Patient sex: M
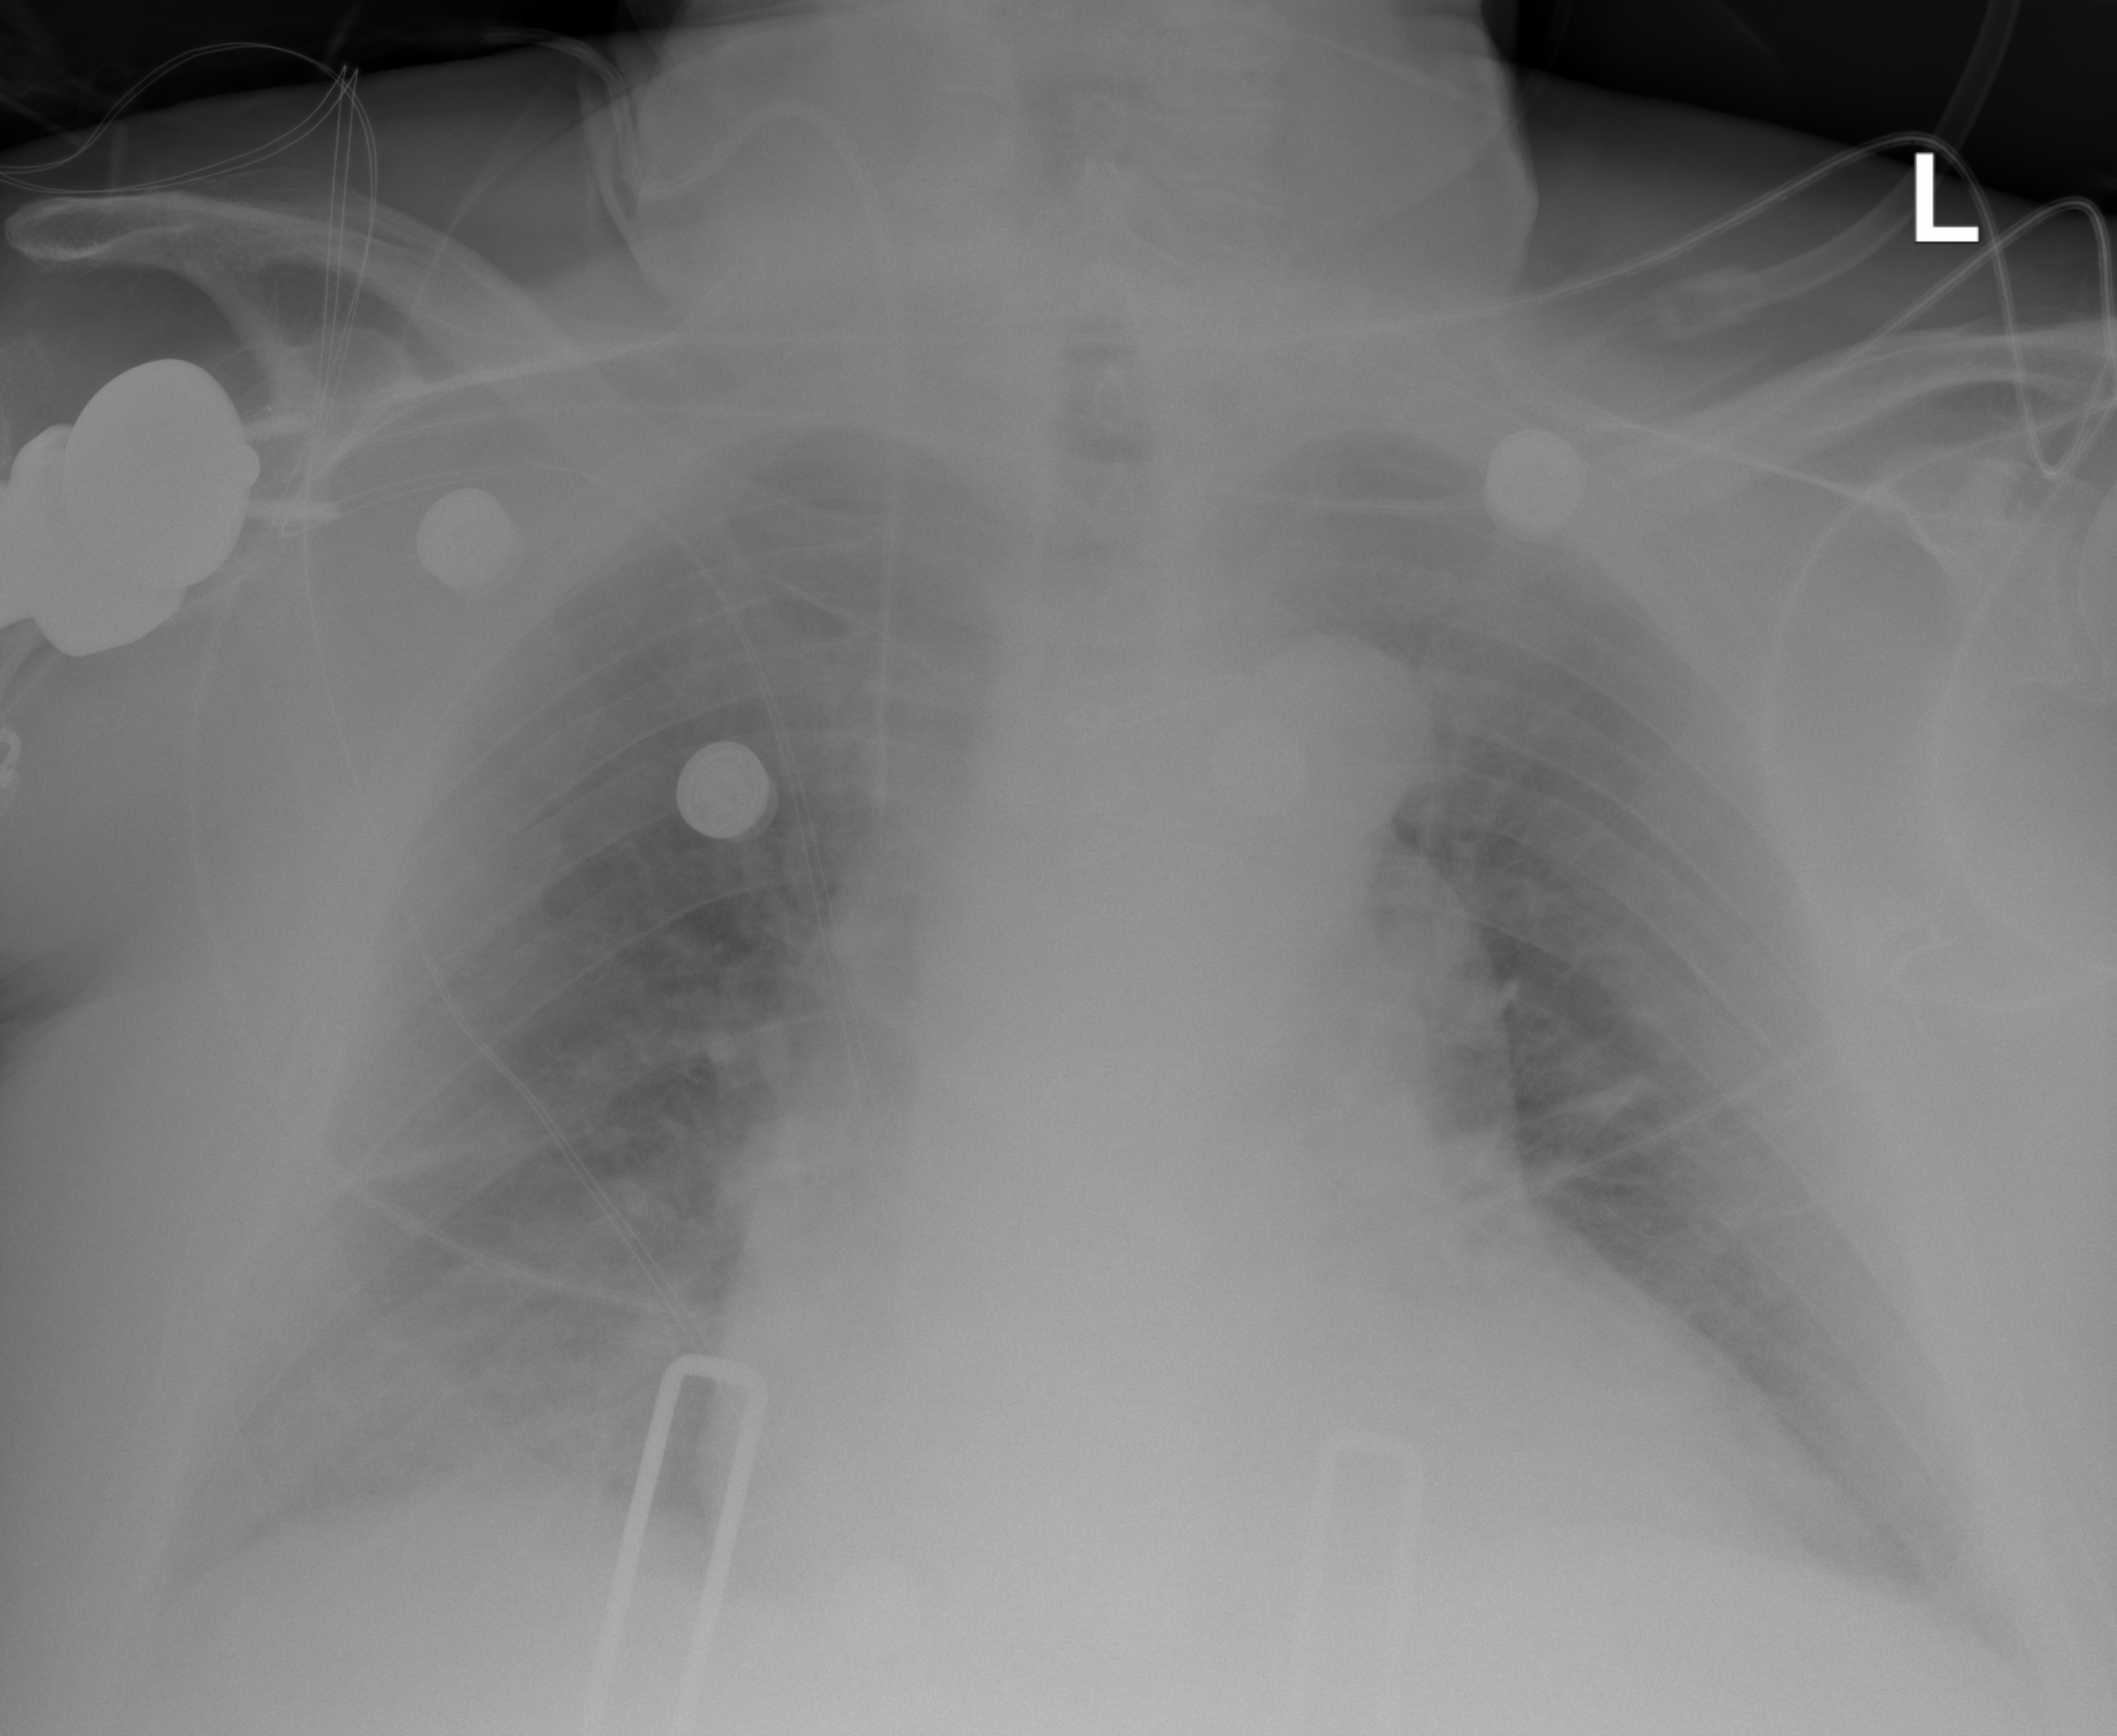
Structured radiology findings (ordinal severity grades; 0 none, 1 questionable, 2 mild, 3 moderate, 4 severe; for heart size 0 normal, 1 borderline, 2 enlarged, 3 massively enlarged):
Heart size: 2
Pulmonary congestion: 2
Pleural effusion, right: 2
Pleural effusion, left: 1
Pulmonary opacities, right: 0
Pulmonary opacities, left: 0
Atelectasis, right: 2
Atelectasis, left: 2